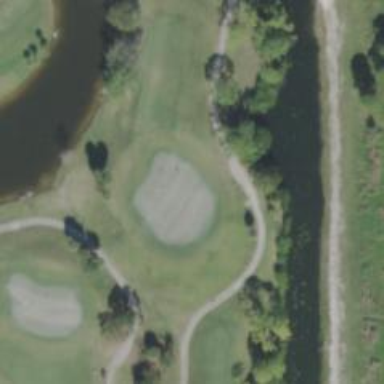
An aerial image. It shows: View of golf hole.